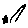
Label: star